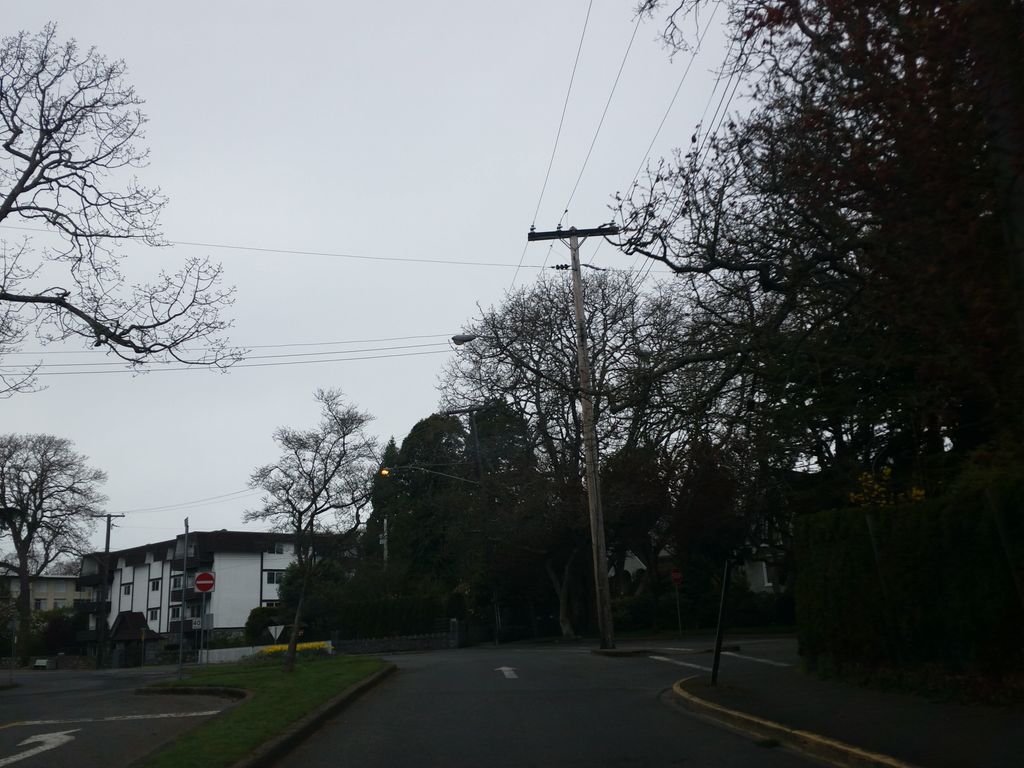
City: victoria